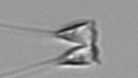
Label: Asterionellopsis_glacialis